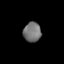
Tissue: lung
Cell type: Epithelial cells
Senescence score: 0.1874
Nuclear area (px): 343
Mean DAPI intensity: 115.236